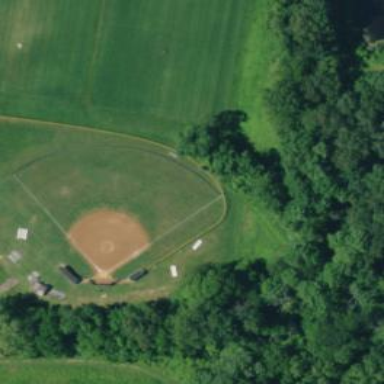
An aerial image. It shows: Softball pitch for leisure sports.